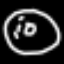
Label: donut